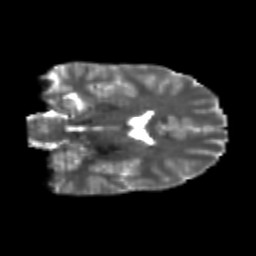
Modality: T2w
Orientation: coronal
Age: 21
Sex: male
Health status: healthy
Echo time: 0.074 s